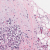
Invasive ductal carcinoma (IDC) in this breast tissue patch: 1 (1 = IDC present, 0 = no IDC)